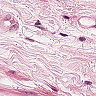
Metastatic tissue present: no